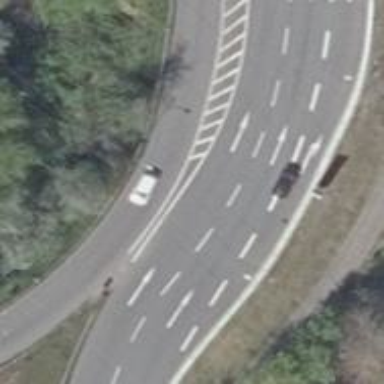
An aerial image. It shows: Trunk link highway.